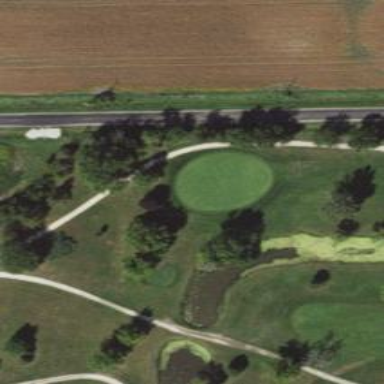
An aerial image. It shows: Service road used as golf cart path.